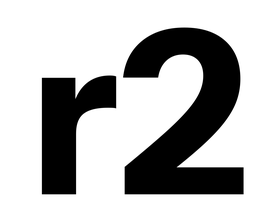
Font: InstrumentSans_Bold